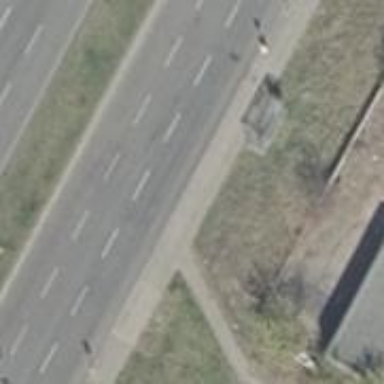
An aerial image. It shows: Concrete sidewalk that functions as footway.